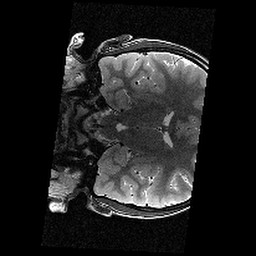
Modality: T2w
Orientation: coronal
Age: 11
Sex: male
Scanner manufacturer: siemens
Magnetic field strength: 3 T
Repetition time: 9.23 s
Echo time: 0.067 s